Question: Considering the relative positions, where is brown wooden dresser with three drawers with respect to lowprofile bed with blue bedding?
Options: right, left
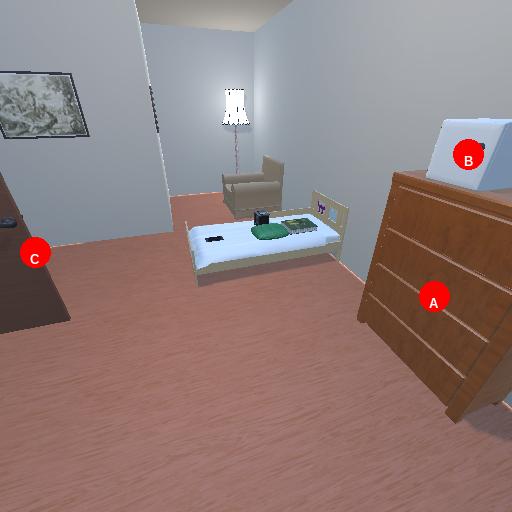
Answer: right